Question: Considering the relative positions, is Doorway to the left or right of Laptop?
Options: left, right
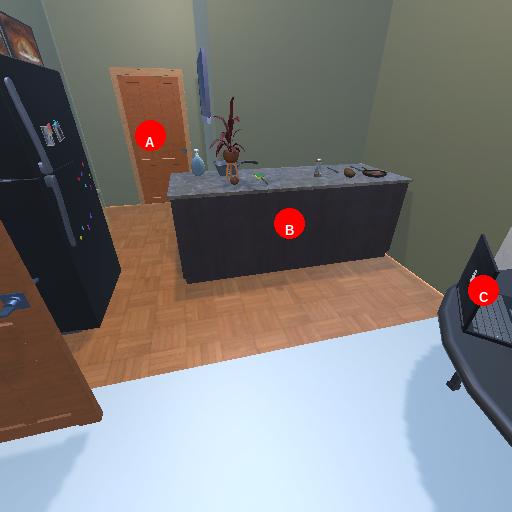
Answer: left